Question: I am trying to figure out how to properly navigate a hash tree structure given a certain transaction. I already have the answer to the question, but I'm not entirely sure how they arrived at it.
Here is a link to the <URL>

Given a transaction that contains items {1,3,4,5,8}, which of the hash tree leaf nodes will be visited when finding the candidates of the transaction?
L1, L3, L5, L9, and L11
I understand that this is some form of Apriori, so my initial thought process is to look at the first node level {1, 4, 7}, {2, 5, 8}, and {3, 6, 9} and if any of those 3 candidate itemsets contain at least 1 number in the transaction then proceed to the next node level, where you would check if at least 2 numbers were in the transaction, but that doesn't work at all. If anyone could help explain how to navigate this type of hash tree using a transaction it would be extremely helpful.
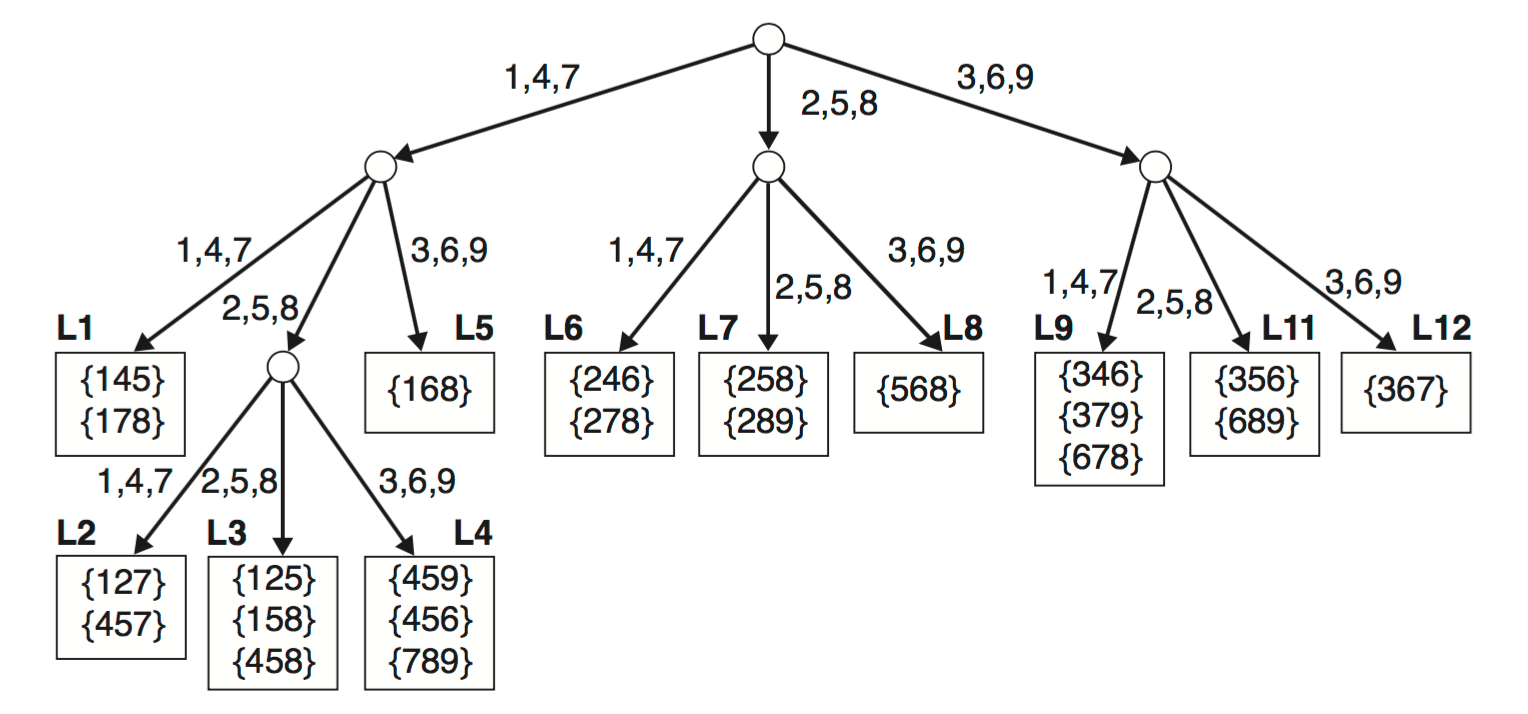
Answer: '1,4,7' is not an itemset.
Every branch is a list of numbers modulo 3. If 'x mod 3==1' you take the first branch, if 'x mod 3==2' the second, and 'x mod 3==0' the last branch.
Itemset '{145}'
- '1 mod 3 = 1'- '4 mod 3 = 1'- '5 mod 3 = 2'